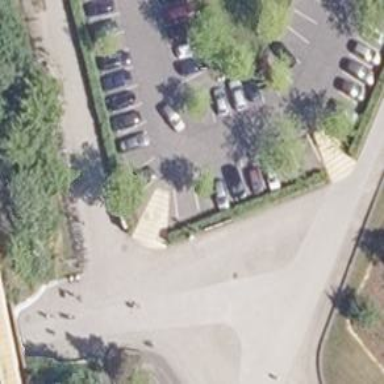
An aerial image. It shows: Bicycle repair station.